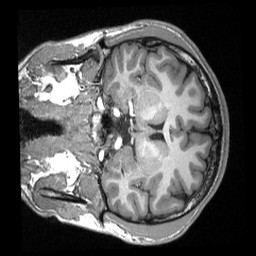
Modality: T1w
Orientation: coronal
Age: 21
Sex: male
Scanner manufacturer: siemens
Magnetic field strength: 3 T
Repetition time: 2.3 s
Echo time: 0.00308 s